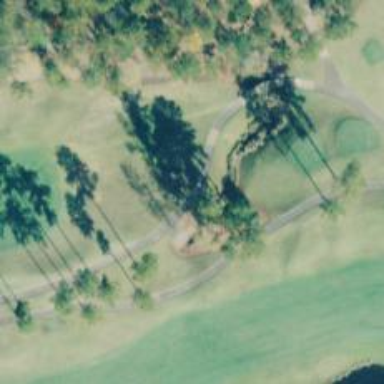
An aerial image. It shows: Service road designated as golf cart path.